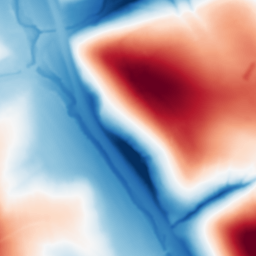
Category: multiscale
Decomposition family: dog_multiscale
Decomposition parameters: sigma_ratio: 2
n_scales: 6
base_sigma: 1
Upsampling method: quadratic
Upsampling parameters: scale: 2
Upsampling scale: 2